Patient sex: F
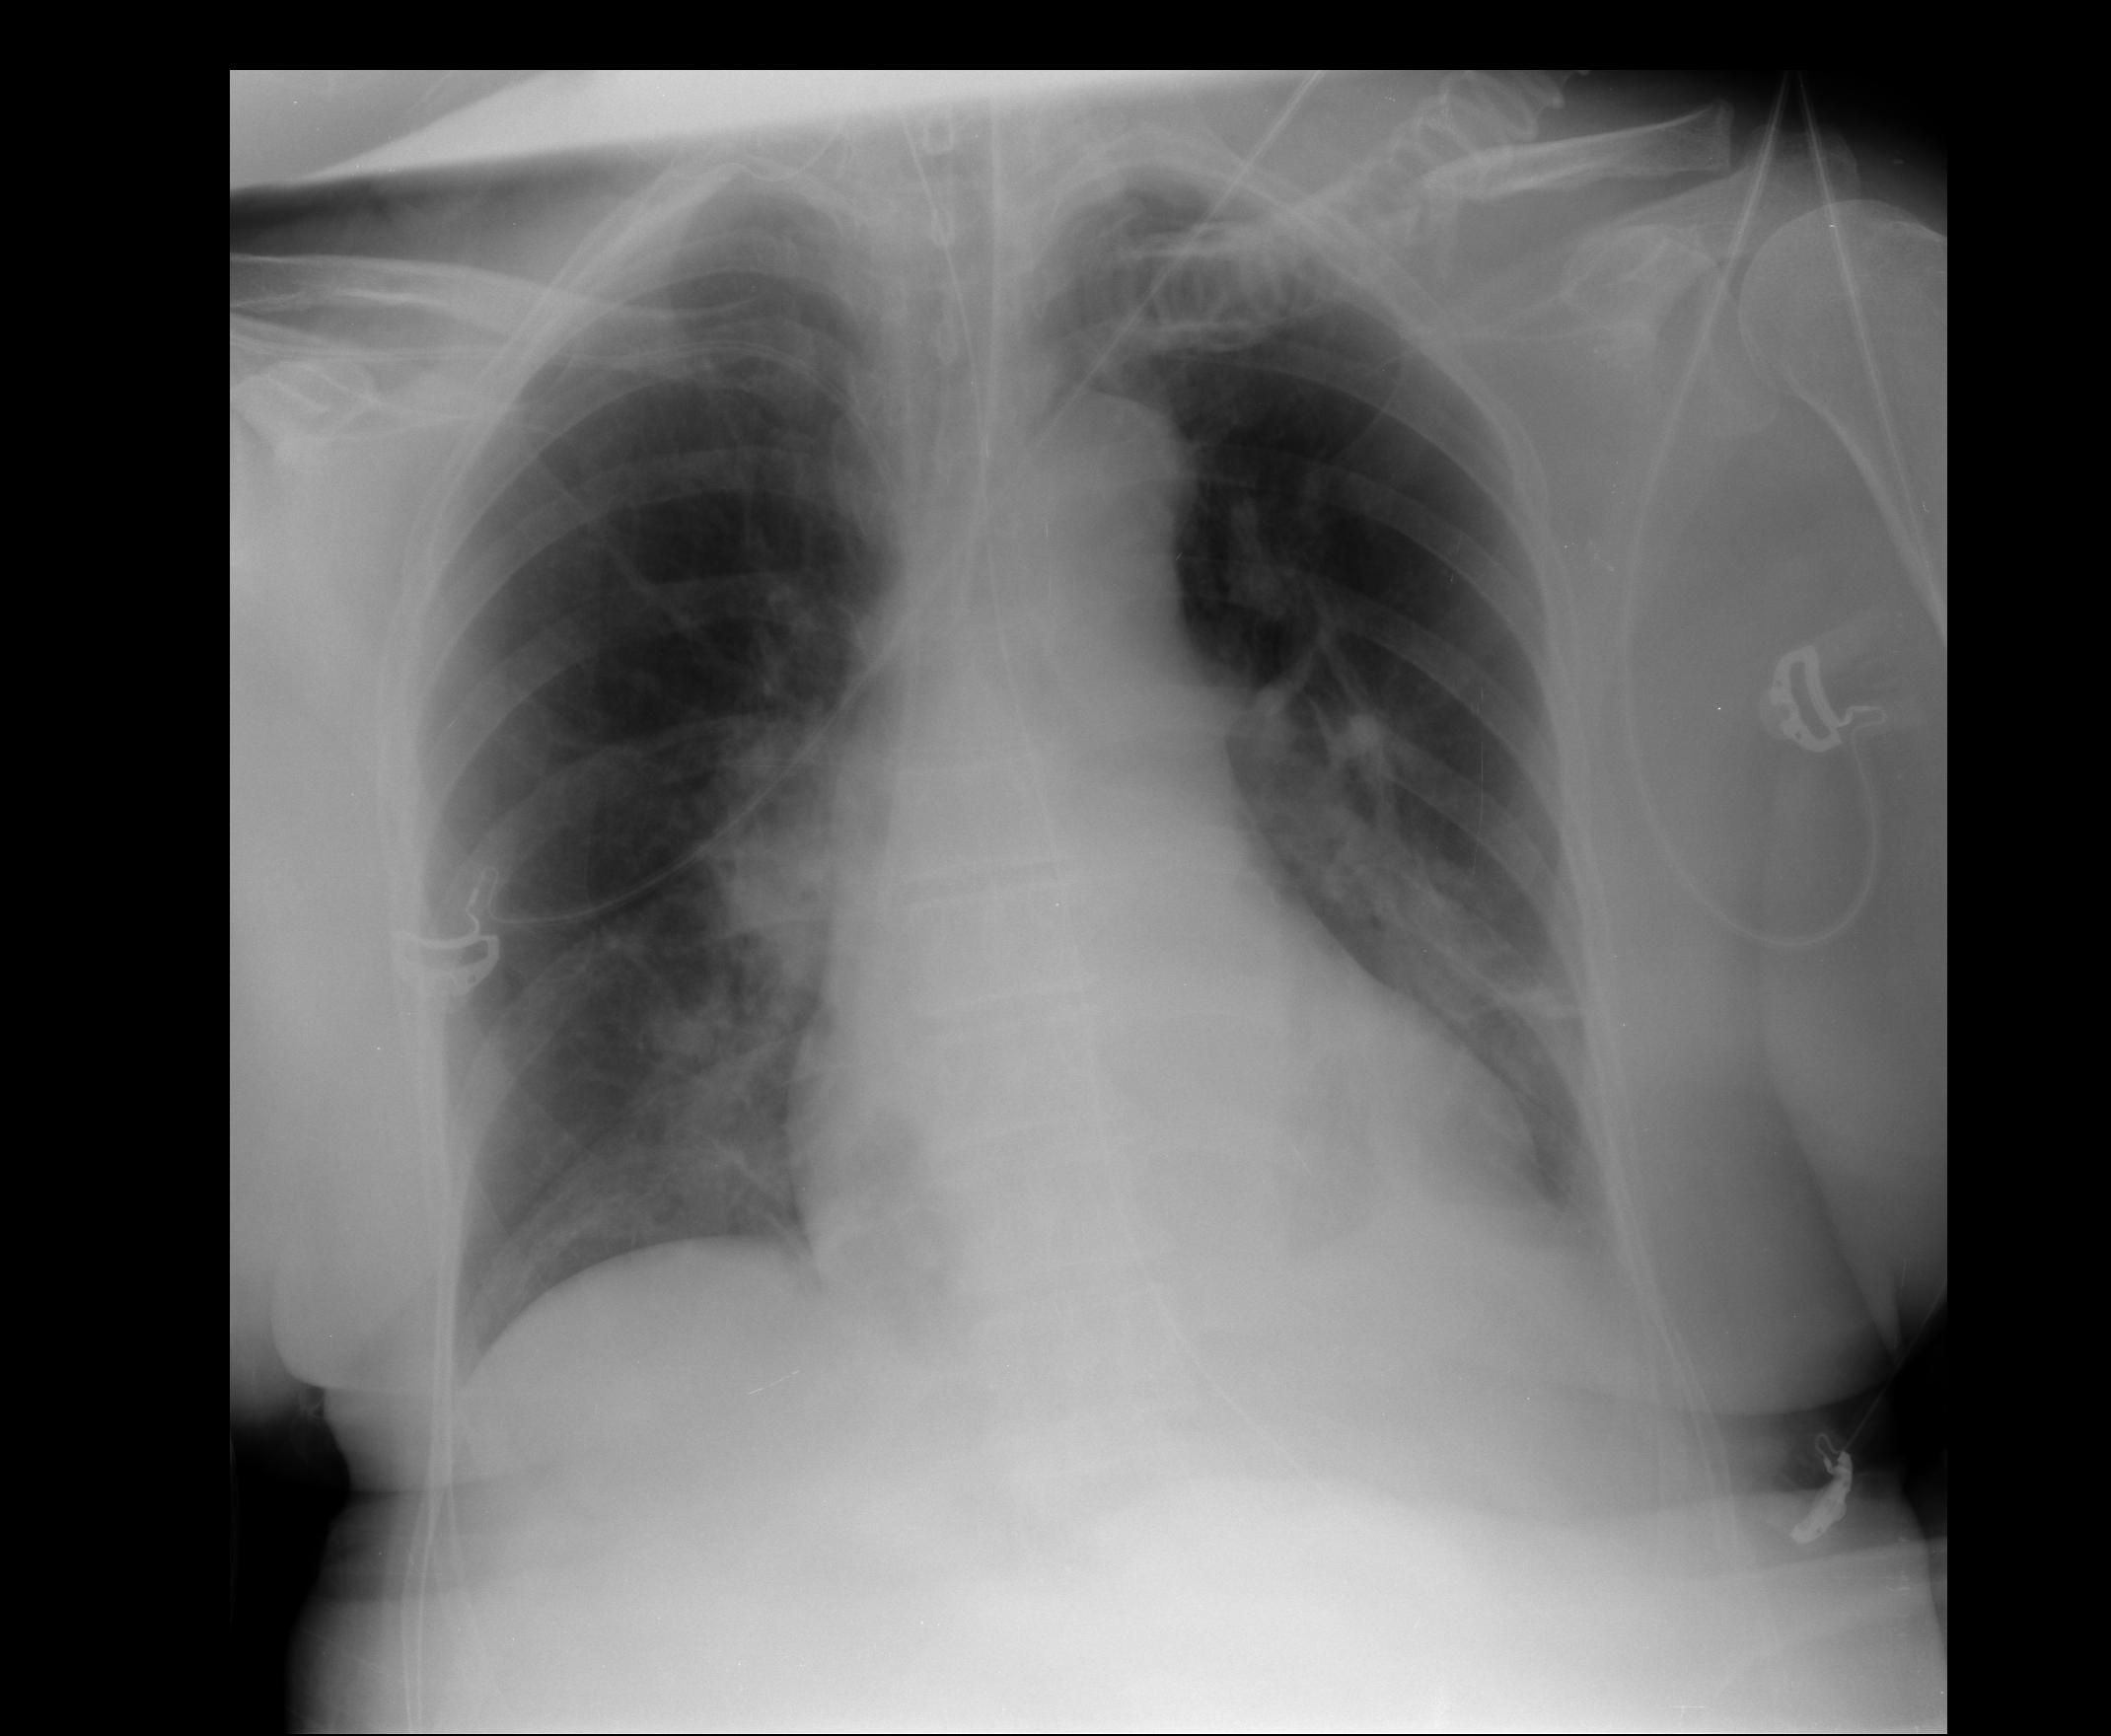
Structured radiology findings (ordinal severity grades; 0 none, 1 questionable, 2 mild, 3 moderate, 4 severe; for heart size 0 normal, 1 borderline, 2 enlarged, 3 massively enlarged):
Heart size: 0
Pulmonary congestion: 0
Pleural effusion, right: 0
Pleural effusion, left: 2
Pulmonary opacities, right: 2
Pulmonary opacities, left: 2
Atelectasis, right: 2
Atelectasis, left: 2